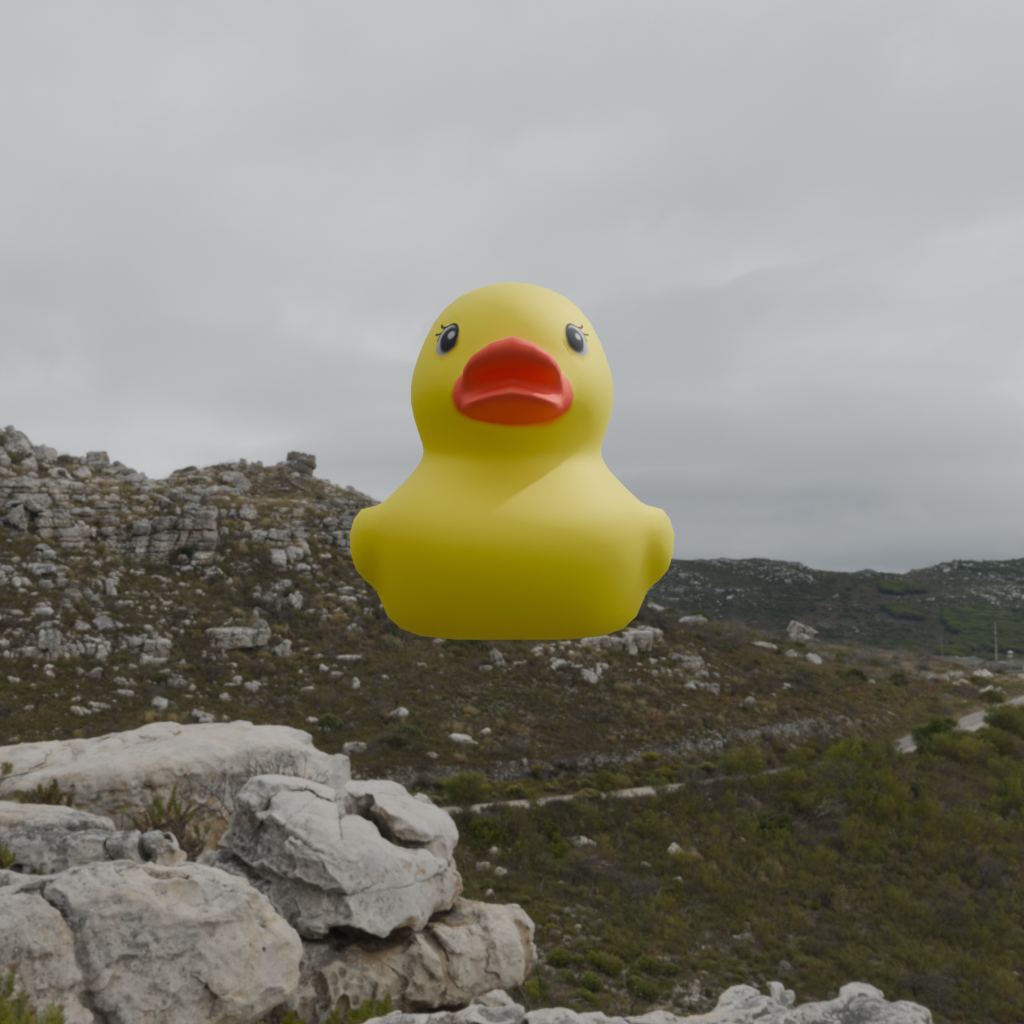
an image of a yellow rubber duck seen from <front> rocky landscape with a cloudy view of the sea.